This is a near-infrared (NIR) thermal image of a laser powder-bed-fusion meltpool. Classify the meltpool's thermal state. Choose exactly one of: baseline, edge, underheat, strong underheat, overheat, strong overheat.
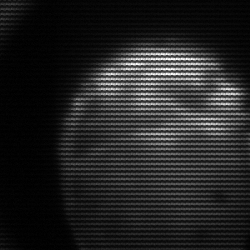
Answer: edge